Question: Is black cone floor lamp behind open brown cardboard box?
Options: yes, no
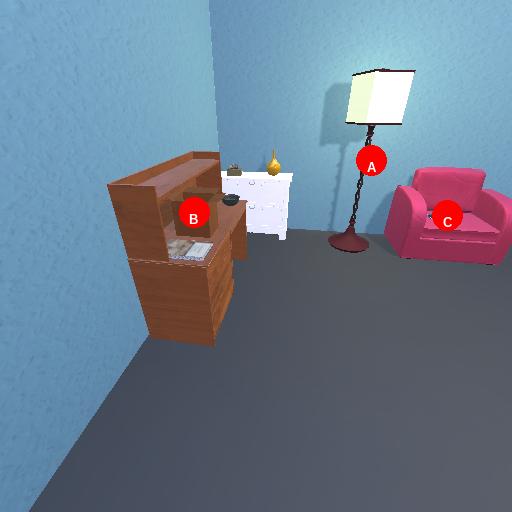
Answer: yes